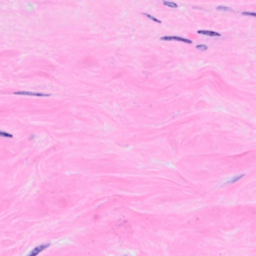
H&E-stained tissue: Breast